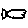
Label: fish